Interaction volume radius: 10 \u00c5
Interaction volume height: 25 \u00c5
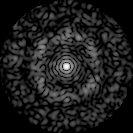
Disorder parameter: 0.8105